Question: I am trying to display an imageIcon
I want the image to be displayed once you have selected an item from the orderList JList
the image
'''
DefaultListModel<MenuItem> orderList = new DefaultListModel<MenuItem>();
JList<MenuItem> listOrder = new JList<MenuItem> (orderList);
listOrder.addMouseListener(new MouseAdapter() {
@Override
public void mouseClicked(MouseEvent arg0) {
MenuItem selectedItem = listOrder.getSelectedValue();
ImageIcon icon = selectedItem.getItemImage();
AbstractButton imageLabel = null;
imageLabel.setIcon(icon);
}
});
listOrder.setFont(new Font("Arial", Font.PLAIN, 14));
listOrder.setBackground(Color.GRAY);
listOrder.setBounds(506, 67, 317, 375);
contentPane.add(listOrder);
'''

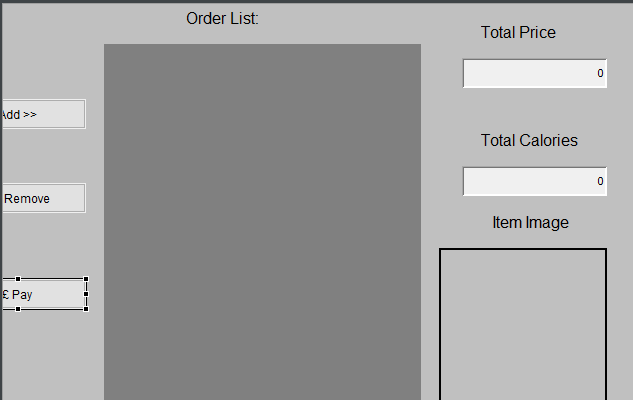
Answer: '''
AbstractButton imageLabel = null;
imageLabel.setIcon(icon);
'''
This is not valid, You can't set imageLabel as null and then setting icon for it. If Image label is the Square box below "Item Image", then it should be initialized at class level and you need to just change the icon using setIcon and re validate then button using revalidate() method.